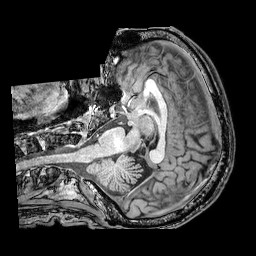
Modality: T1w
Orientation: axial
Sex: male
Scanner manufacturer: philips
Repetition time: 0.008154 s
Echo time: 0.00375 s